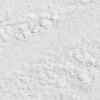
Label: not_dusty